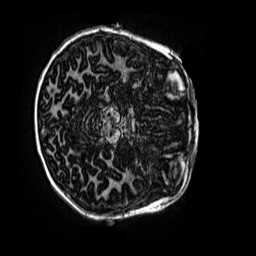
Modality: MP2RAGE
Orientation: axial
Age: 10
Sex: female
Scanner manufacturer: siemens
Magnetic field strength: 3 T
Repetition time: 4 s
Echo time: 0.00299 s